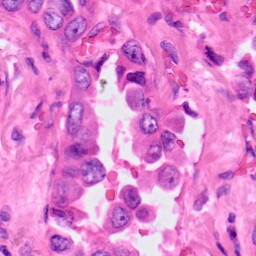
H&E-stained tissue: Lung